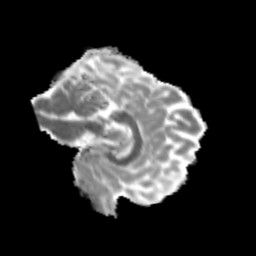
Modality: MD
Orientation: sagittal
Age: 21
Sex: male
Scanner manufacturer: siemens
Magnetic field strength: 3 T
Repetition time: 3.5 s
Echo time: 0.125 s